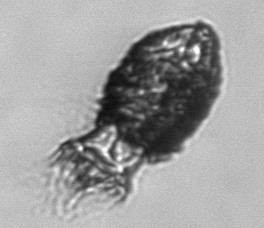
Label: Stenosemella_pacifica